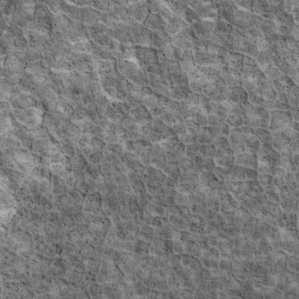
Label: non_frost